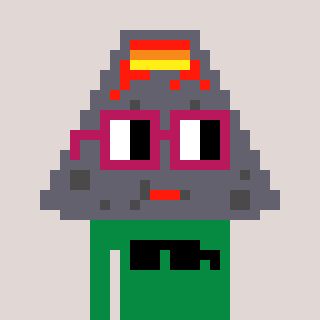
a pixel art character with square dark red glasses, a volcano-shaped head and a green-colored body on a warm background